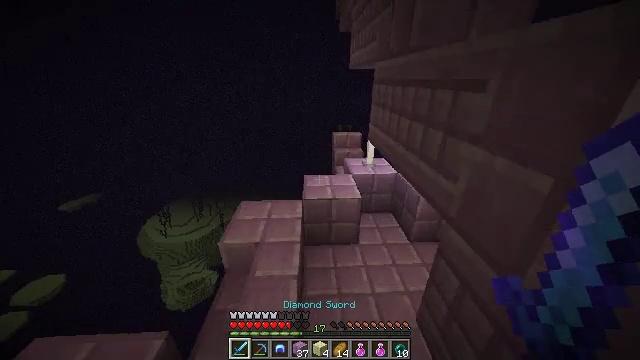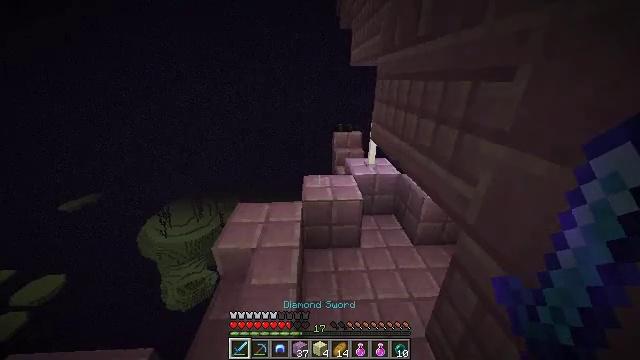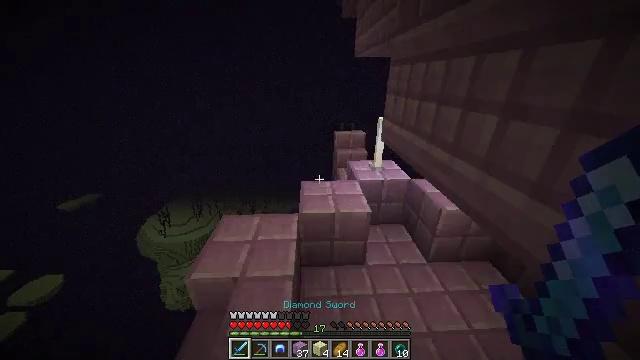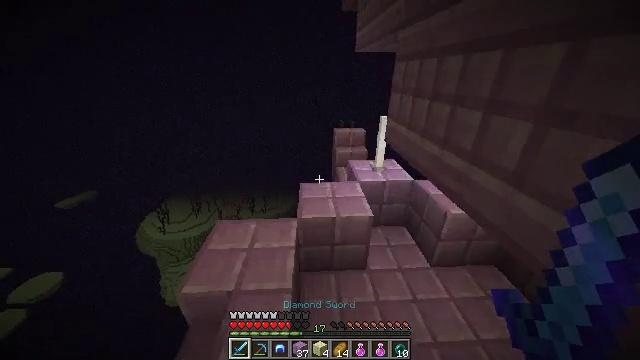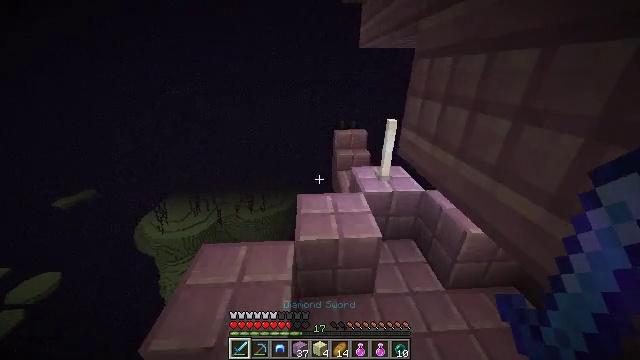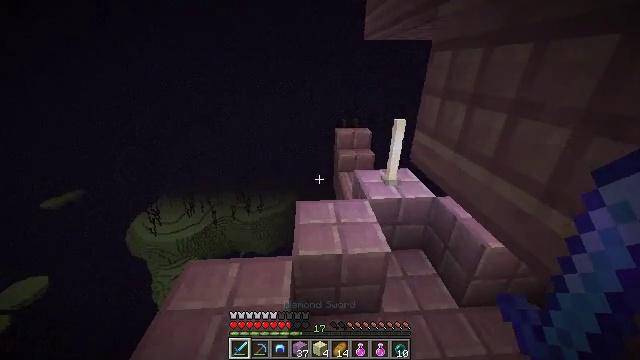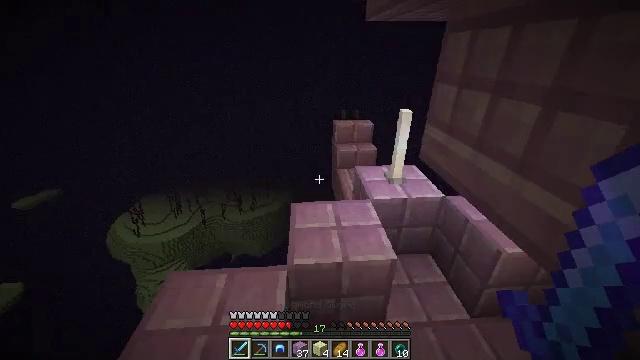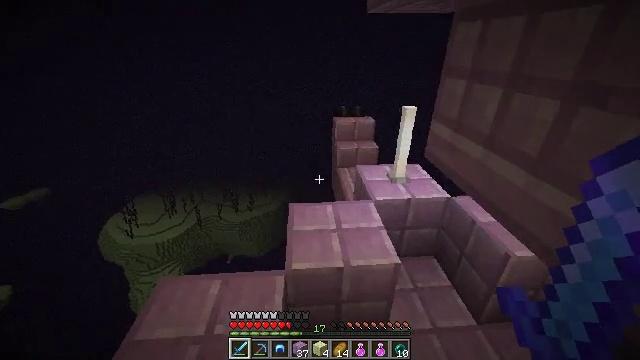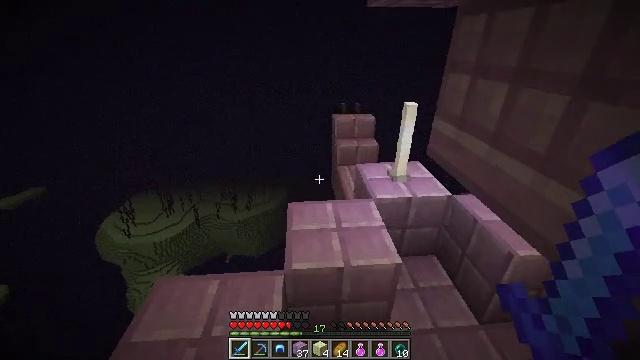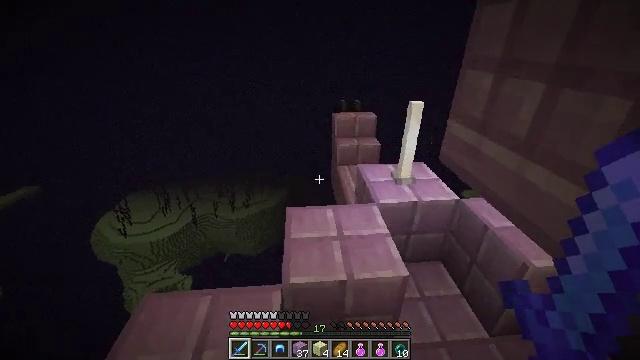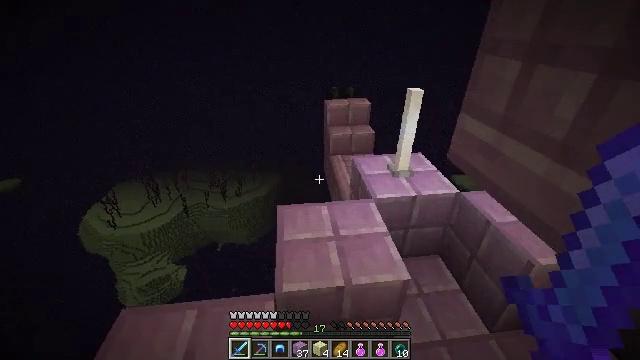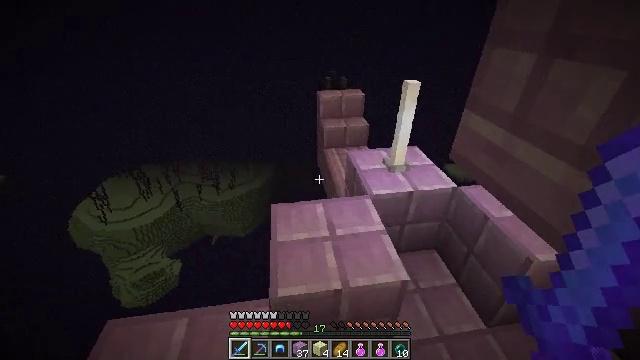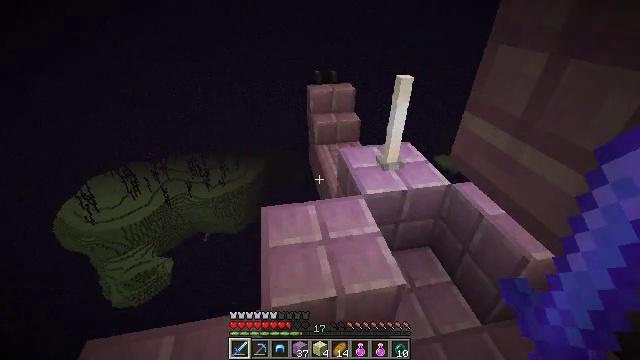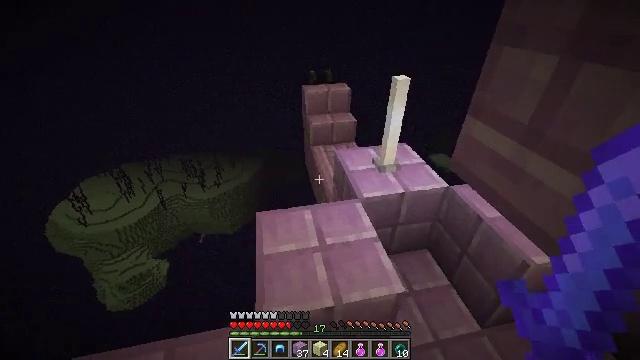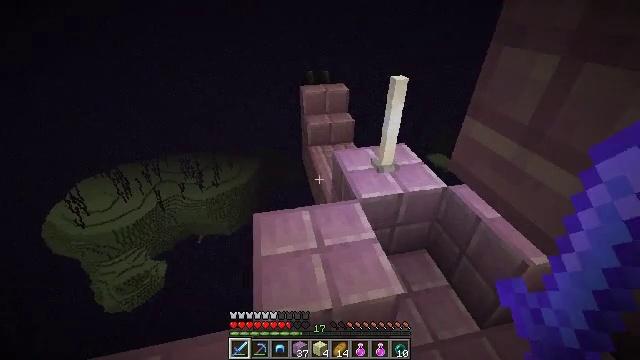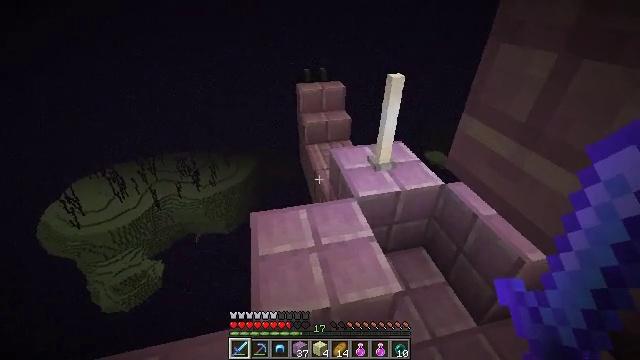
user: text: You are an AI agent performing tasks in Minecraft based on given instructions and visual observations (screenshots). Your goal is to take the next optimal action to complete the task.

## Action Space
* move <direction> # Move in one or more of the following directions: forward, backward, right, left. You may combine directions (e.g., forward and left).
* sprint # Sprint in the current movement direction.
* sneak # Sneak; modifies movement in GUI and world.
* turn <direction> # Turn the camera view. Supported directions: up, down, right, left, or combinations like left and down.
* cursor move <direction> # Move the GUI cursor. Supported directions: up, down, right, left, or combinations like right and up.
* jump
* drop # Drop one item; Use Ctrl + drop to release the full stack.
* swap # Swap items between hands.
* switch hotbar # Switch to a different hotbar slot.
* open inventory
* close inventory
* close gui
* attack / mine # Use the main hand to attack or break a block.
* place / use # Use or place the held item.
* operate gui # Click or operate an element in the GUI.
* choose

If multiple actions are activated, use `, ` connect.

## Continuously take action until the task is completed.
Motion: motion action
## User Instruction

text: Break the end rod from its place.
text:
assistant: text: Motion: move forward
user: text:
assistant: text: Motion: move forward
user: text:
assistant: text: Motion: move forward
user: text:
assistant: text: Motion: no_op
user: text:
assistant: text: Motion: no_op
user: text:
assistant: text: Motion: turn down
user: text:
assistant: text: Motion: no_op
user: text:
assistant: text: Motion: move forward
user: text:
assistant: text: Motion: move forward
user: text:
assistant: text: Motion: move forward, turn right and down
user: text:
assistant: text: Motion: turn right and down
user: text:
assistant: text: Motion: turn right and down
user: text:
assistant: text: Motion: turn right
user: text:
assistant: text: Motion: no_op
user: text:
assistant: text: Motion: no_op
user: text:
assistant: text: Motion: turn right
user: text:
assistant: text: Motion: turn right
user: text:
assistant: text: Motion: no_op
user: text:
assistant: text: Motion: turn right
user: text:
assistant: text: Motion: move forward, turn right
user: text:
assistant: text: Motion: move forward
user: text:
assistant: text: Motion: move forward
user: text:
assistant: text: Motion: move forward
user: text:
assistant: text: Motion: move forward
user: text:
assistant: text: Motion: move forward
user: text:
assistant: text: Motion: move forward, turn right
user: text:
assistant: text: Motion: move forward, turn right
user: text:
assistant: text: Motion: no_op
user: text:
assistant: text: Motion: no_op
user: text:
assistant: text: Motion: no_op